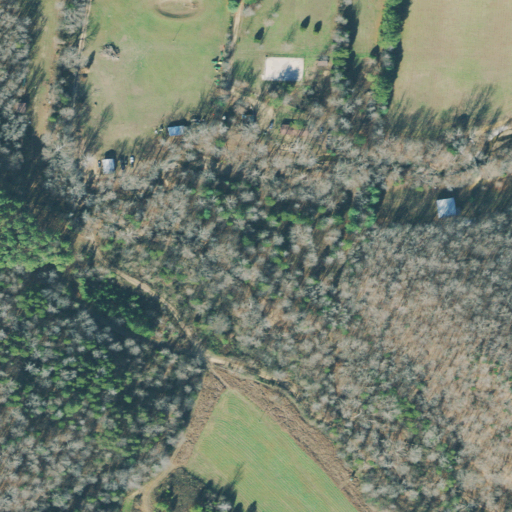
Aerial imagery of valley in Tennessee named Negro Hollow containing deciduous forest, pasture, mixed forest, evergreen forest, shrub, open development, and woody wetlands